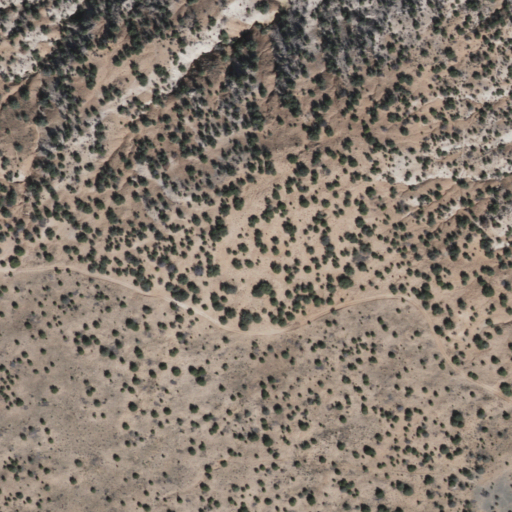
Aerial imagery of ridge(s) in Arizona named Gray Ridge containing shrub and evergreen forest